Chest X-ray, PA view. Patient: 44 years old, sex M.
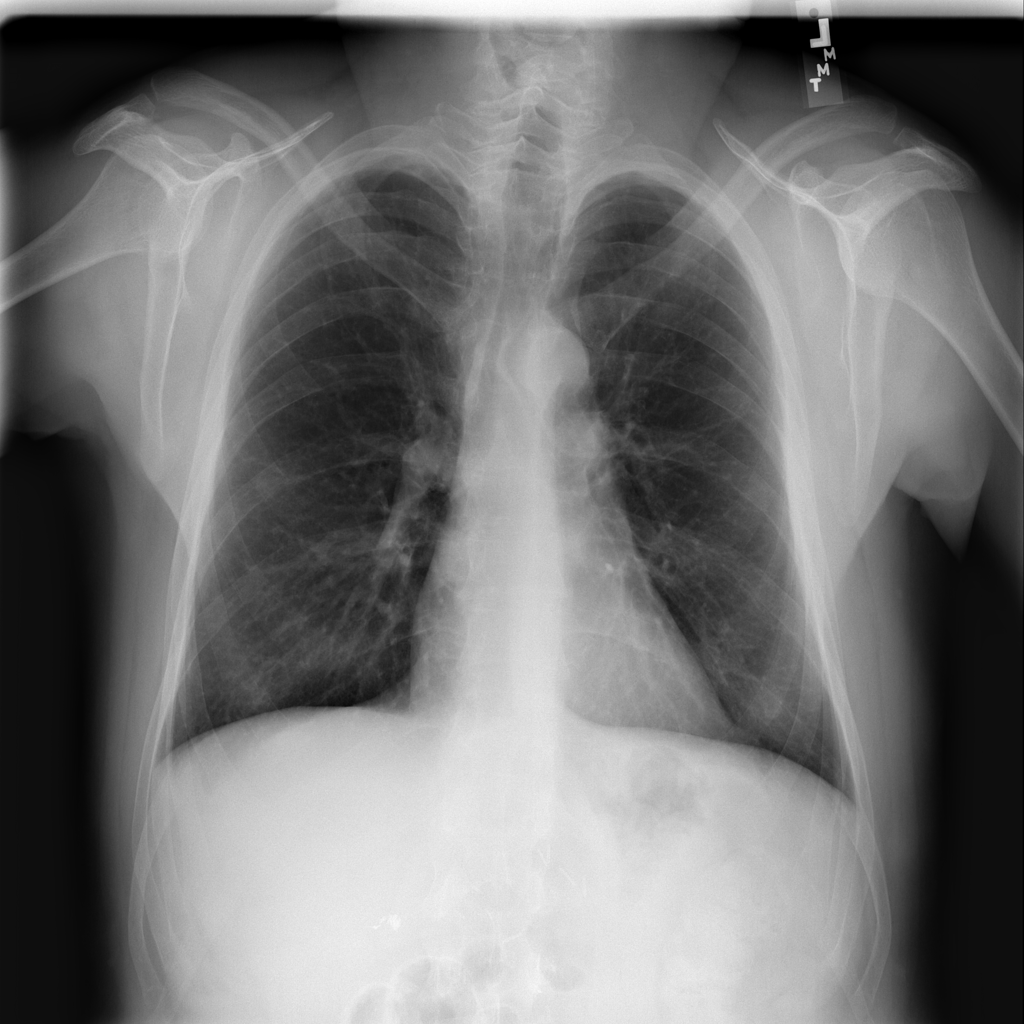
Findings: No Finding